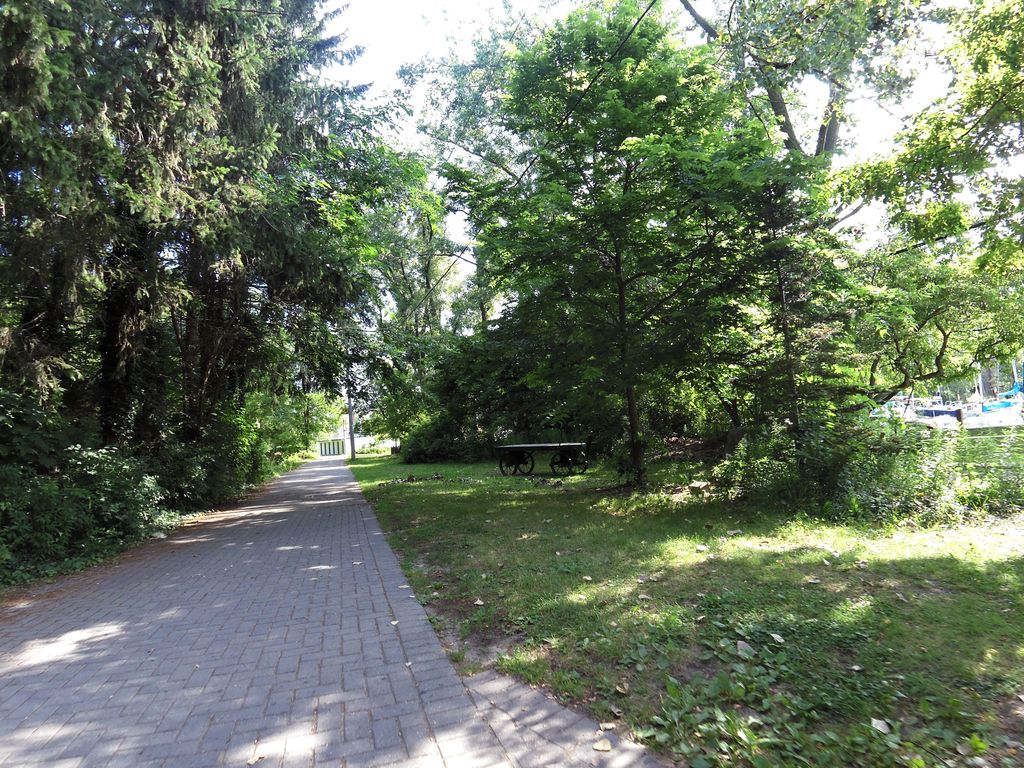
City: toronto